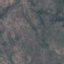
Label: HerbaceousVegetation